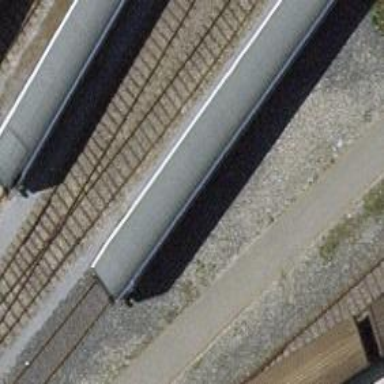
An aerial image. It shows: Railway yard with one track.